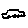
Label: car